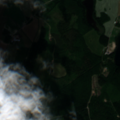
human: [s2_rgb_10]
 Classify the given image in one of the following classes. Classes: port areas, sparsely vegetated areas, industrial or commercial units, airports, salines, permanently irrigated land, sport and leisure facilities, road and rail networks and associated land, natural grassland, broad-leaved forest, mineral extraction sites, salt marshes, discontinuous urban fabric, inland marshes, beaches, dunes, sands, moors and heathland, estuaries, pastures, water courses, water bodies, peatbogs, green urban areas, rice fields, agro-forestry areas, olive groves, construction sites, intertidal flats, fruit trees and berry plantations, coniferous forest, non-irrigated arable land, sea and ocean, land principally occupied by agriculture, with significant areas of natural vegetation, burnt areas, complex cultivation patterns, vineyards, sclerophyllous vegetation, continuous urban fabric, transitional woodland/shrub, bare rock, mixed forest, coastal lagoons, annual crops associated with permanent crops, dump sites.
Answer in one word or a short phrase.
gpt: non-irrigated arable land, coniferous forest, mixed forest